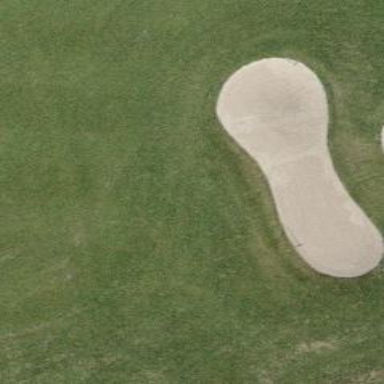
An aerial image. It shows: Sandy area is golf bunker.